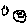
Label: smiley face